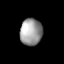
Tissue: prostate
Cell type: Fibroblasts
Senescence score: 0.6973
Nuclear area (px): 586
Mean DAPI intensity: 153.355